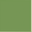
Piece: xx